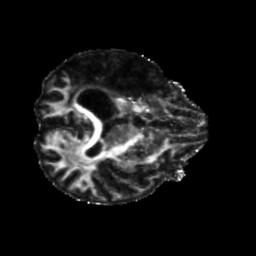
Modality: FA
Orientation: axial
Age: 50
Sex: male
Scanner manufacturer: siemens
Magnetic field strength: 3 T
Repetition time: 5.25 s
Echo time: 0.08 s